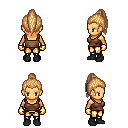
a pixel art fantasy rpg character, female body template, human, tanned skin, brown pirate shirt, gold greaves, light blonde long topknot hairstyle, gold gloves, black shoes, four views (front, back, left, right), 2x2 character sprite sheet, small pixel art, hard edges, no anti-aliasing